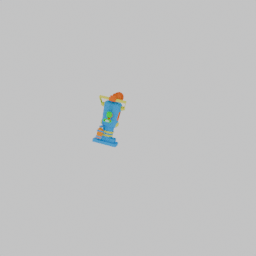
Label: electronics